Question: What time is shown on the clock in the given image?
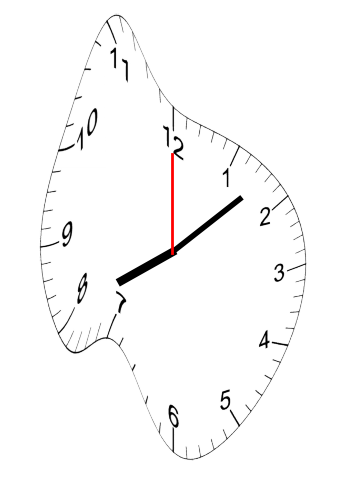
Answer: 08:08:00